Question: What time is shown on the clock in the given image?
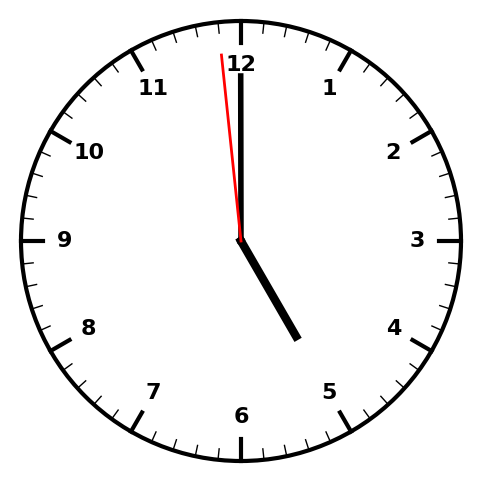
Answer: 04:59:59